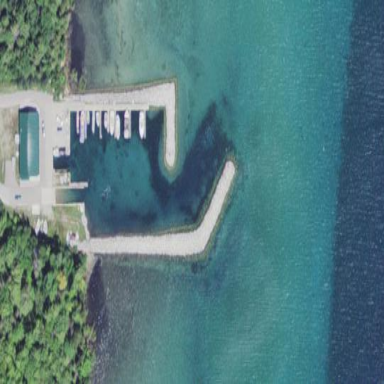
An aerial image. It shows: Breakwater structure.